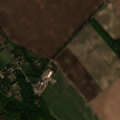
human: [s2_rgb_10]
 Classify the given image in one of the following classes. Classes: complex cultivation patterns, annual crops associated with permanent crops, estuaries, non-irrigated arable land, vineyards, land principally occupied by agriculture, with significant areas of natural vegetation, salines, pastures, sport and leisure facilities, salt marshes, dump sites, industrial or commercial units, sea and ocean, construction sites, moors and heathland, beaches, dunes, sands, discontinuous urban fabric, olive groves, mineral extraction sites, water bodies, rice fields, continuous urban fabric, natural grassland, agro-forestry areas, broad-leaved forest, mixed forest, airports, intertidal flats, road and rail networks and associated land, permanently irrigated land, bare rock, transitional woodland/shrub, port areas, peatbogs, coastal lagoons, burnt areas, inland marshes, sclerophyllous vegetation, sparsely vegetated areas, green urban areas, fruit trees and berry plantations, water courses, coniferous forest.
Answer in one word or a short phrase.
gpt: discontinuous urban fabric, non-irrigated arable land, broad-leaved forest